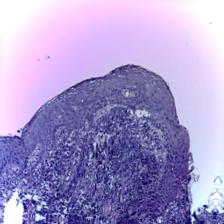
Diagnosis: OSCC